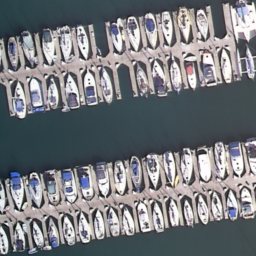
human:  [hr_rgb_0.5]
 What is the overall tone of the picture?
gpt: harbor